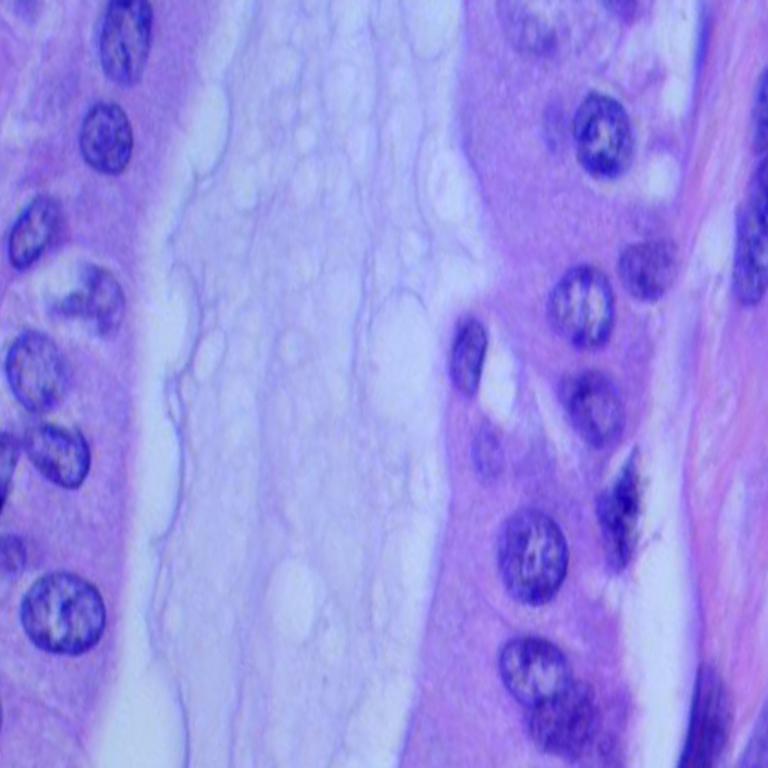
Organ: lung
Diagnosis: adenocarcinomas